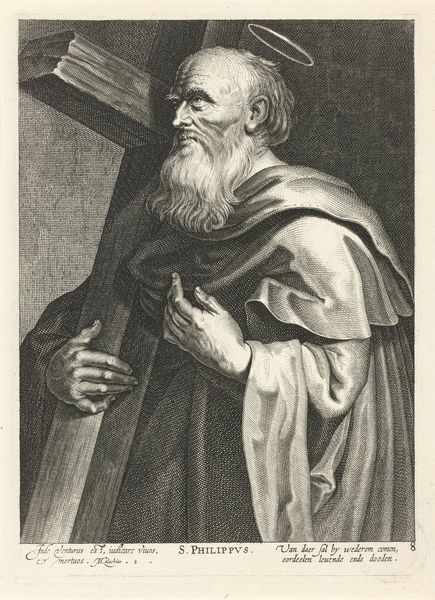
Titel: Apostel Philippus
Künstler: Nicolaes Ryckmans
Standort: Amsterdam
Institution: Rijksmuseum
Schlagwörter: king, religious, robes, white, black, old, robe, man, stand, black and white, etching, illustration, beard, martyr, saint, cross, jesus, religion, christ, crucifix, carrying, christian, christianity, standing, left, text, apostle, halo, holding, apostles, etch, religous, phillip, philippus, philip